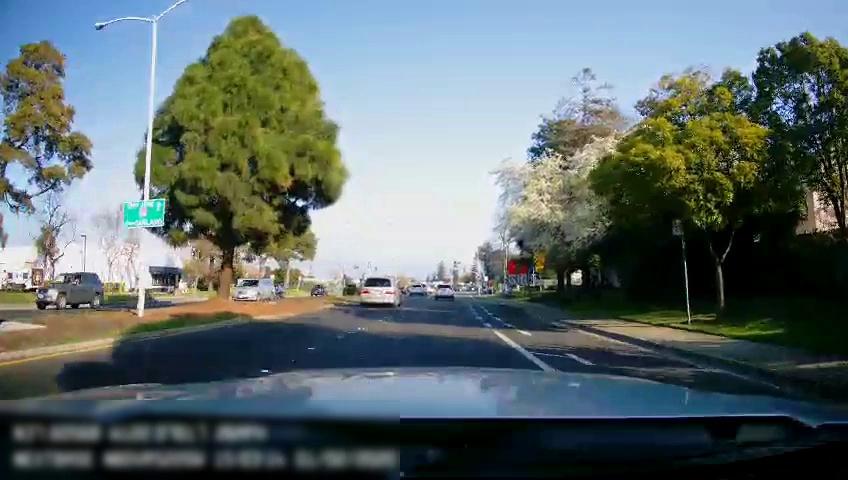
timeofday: Day
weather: Sunny
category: Drivable Space
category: Drivable Space
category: Vehicles | SUV
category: Vehicles | Car
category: Vehicles | SUV
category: Vehicles | Van
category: Vehicles | SUV
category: Vehicles | Van
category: Vehicles | SUV
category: Lanes | Alternate Lane
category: Lanes | Current Lane
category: Lanes | Current Lane
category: Traffic | Signs
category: Traffic | Signs
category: Traffic | Signs
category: Traffic | Signs